Question: After adding the system call to kernel I tried to compile the kernel.
It ran for 2 hours and at the end threw
> undefined reference to <system call added by me>

Any idea what had happened.
1. Get kernel codes from www.kernel.org. wget http://www.kernel.org/pub/linux/kernel/v3.0/linux-3.3.1.tar.bz2
2. Upzip it with command tar xvfj XXX to a folder example : /root/kernel tar xvfj linux-3.3.1.tar.bz2
3. Edit file /root/kernel/linux-3.3.1/arch/x86/syscalls/syscall_64.tbl and add new line 312 64 husky1 sys_husky1
4. Edit file /root/kernel/linux-3.3.1/include/linux/syscalls.h Add new function before the line #endif declaration asmlinkage long sys_husky1(int fd);
5. Add a new c file under /root/kernel/linux-3.3.1/arch/x86/kernel (I am using x86 CPU) Example : Edit /root/kernel/linux-3.3.1/arch/x86/kernel/Makefile Add a new line obj-y += husky.o
6. Go to /root/kernel/linux-3.3.1 folder and run command make -j8
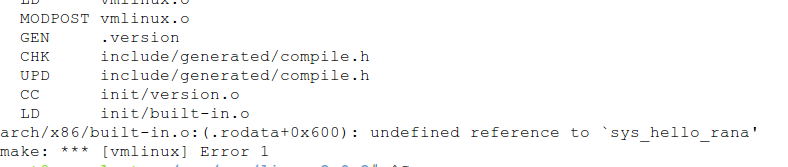
Answer: Search your syscall_64.tbl file for "sys_hello_rana". I am guessing you named your syscall as "sys_hello_rana" in syscall table but you used a different name(sys_husky1) when you defined it.